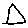
Label: triangle